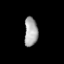
Tissue: lung
Cell type: Endothelial cells
Senescence score: 0.5421
Nuclear area (px): 384
Mean DAPI intensity: 165.279